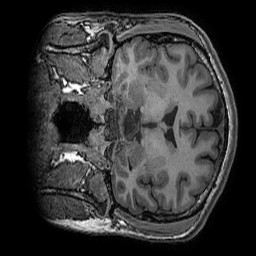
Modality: T1w
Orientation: coronal
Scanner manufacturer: ge
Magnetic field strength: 3 T
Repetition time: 0.008156 s
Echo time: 0.00318 s